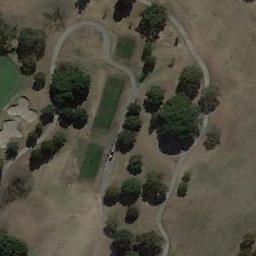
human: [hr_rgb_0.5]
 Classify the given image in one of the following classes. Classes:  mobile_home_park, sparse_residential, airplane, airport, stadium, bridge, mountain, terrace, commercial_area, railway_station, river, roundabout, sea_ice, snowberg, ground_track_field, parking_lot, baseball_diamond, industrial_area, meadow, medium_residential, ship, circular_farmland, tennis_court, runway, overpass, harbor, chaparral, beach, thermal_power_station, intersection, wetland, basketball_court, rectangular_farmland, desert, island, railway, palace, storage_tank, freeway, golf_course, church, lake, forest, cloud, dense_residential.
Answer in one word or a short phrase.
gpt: golf_course